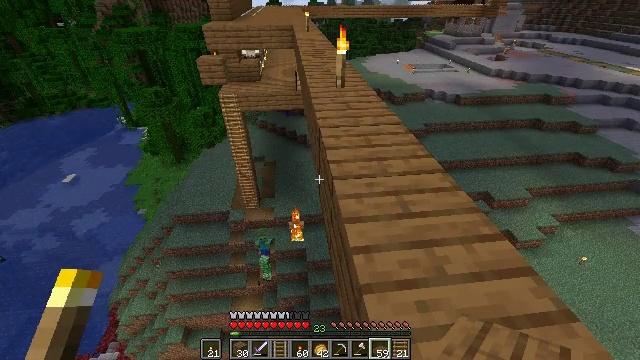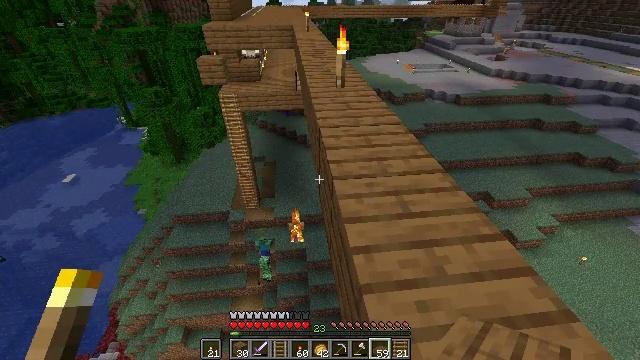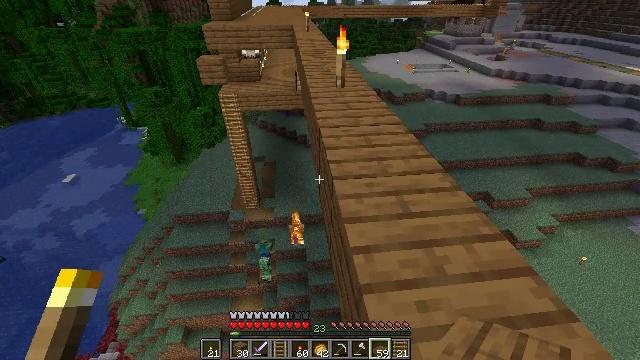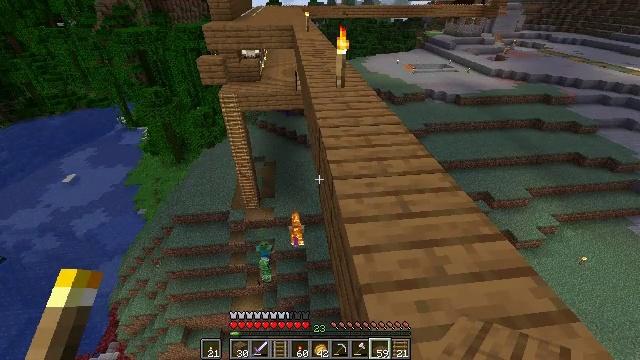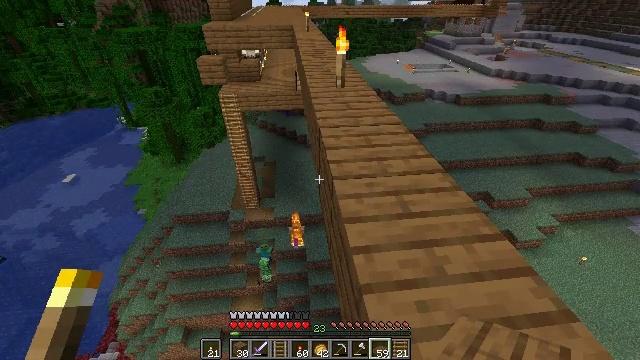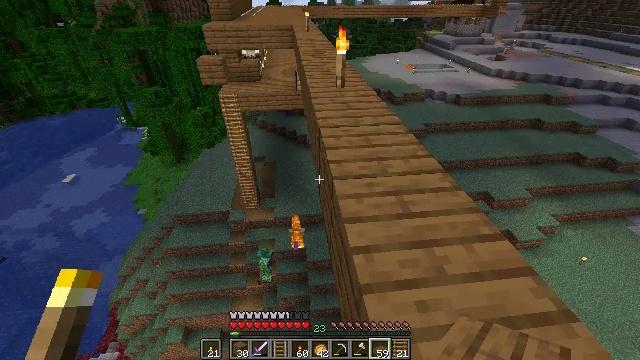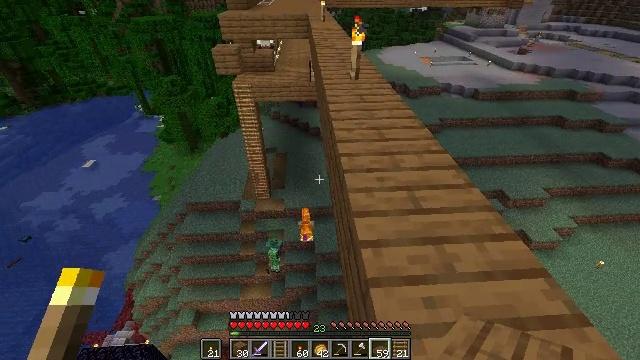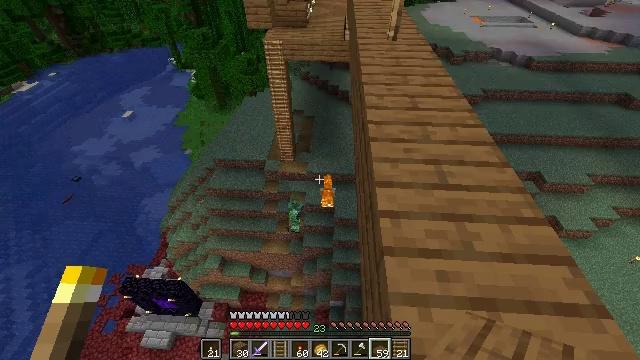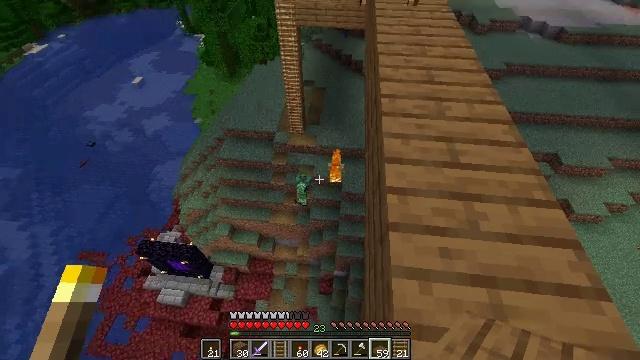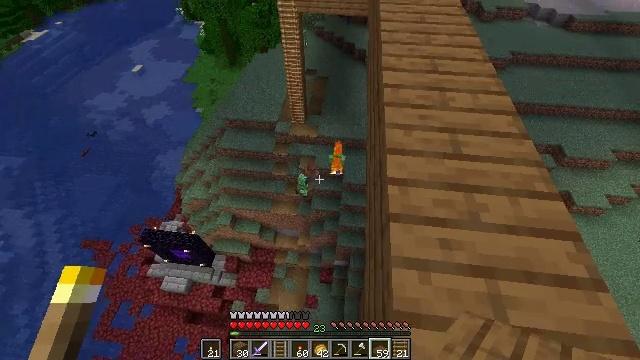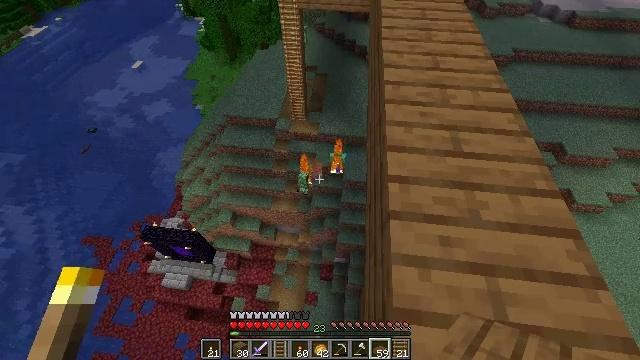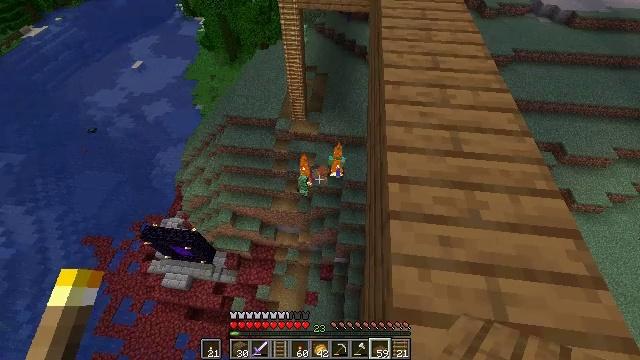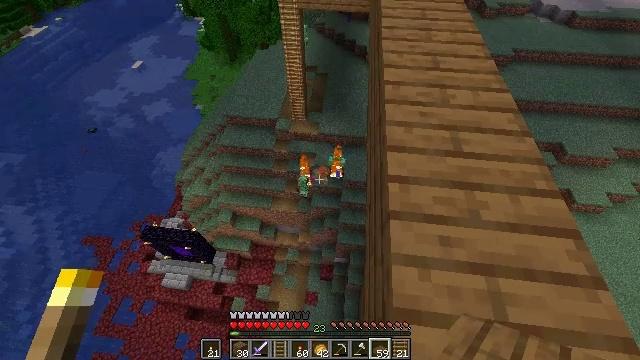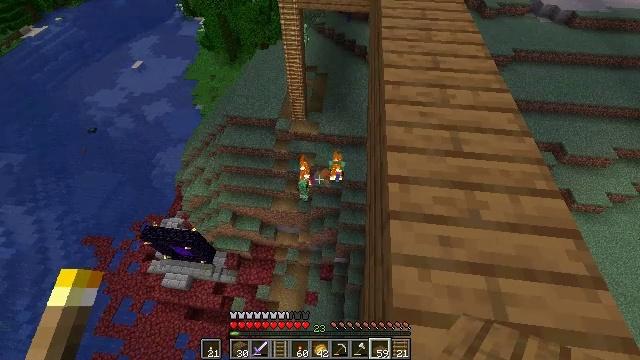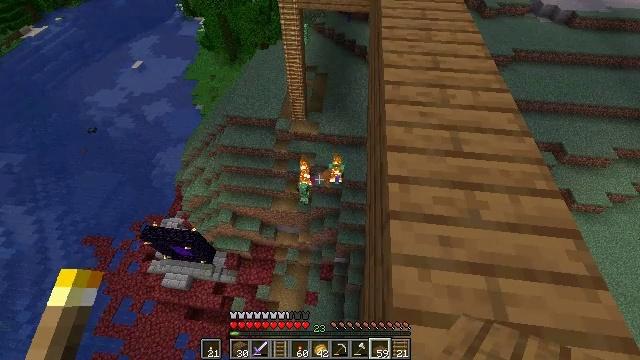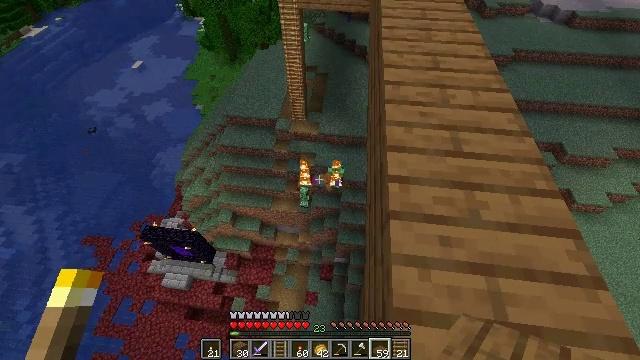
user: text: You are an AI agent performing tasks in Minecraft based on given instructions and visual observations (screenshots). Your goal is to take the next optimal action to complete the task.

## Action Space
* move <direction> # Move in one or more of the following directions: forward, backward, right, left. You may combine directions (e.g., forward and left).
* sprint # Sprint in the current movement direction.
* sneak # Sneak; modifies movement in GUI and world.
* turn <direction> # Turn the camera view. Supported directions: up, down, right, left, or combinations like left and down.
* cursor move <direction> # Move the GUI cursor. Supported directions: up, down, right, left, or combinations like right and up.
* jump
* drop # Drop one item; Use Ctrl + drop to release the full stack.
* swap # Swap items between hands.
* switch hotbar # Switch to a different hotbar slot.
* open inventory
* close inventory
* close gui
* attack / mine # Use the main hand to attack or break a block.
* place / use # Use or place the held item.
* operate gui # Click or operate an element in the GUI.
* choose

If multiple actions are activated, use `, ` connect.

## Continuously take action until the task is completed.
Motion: motion action
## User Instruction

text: Mine the rail.
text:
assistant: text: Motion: sneak
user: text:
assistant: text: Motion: sneak
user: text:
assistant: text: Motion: sneak
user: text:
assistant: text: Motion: sneak
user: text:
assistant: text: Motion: sneak
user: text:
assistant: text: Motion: sneak, turn left and down
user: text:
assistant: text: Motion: sneak, turn left and down
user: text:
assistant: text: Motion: sneak, turn left and down
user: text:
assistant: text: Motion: sneak, turn down
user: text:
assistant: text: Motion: sneak
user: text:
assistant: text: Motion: sneak
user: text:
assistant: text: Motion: sneak
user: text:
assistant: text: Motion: sneak
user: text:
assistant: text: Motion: sneak
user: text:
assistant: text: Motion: sneak
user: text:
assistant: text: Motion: sneak
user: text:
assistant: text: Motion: sneak
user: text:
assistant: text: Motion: sneak
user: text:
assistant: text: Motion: sneak
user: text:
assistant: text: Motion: sneak, turn down
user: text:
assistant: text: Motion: sneak, turn down
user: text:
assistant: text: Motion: sneak, turn down
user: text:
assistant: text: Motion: sneak
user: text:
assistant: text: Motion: sneak
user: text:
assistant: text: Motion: sneak
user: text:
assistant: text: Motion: sneak
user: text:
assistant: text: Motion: sneak
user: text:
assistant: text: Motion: sneak
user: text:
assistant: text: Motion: sneak
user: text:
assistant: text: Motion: sneak